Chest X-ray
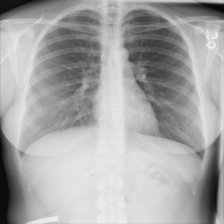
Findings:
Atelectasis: negative
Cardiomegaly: negative
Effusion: negative
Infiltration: negative
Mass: negative
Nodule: negative
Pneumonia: negative
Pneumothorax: negative
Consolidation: negative
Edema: negative
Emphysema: negative
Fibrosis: negative
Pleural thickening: negative
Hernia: negative